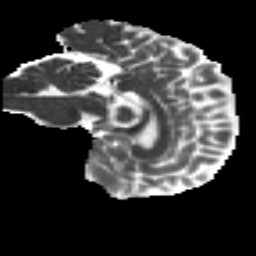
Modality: MD
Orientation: sagittal
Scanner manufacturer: siemens
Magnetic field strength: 3 T
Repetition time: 4.16 s
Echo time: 0.0806 s